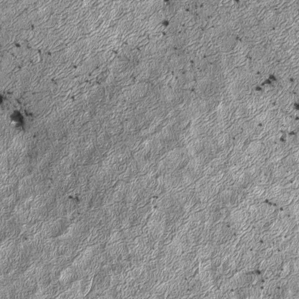
Label: frost